Question: I have an ImageView with a photo user selected from Gallery. It's on the bottom of the container and above it I have an EditText. Now, what I want to do is to fade the top edge to transparent (or white, doesn't matter, will look the same). Here's a preview:

I achieved the result by placing another ImageView with a white-to-transparent gradient above the selected image but, well, it doesn't look good. Is there any way to fade the image from XML or Java?
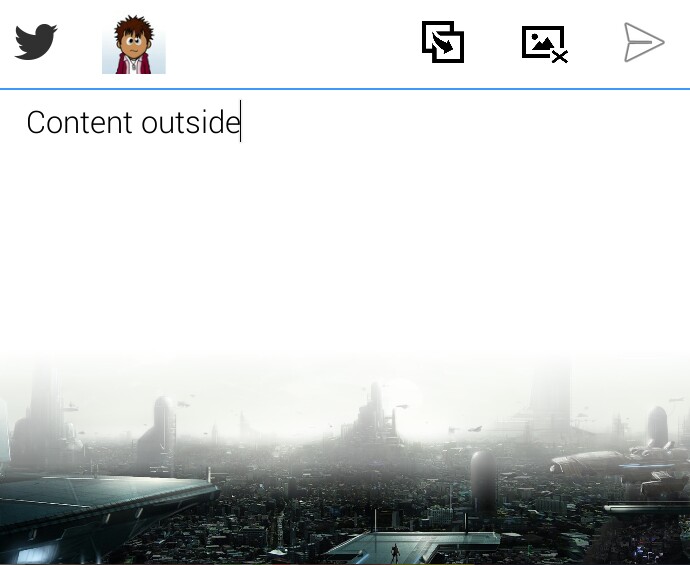
Answer: You are looking some thing like bitmap reflection effect.It can be done using canvas,paint and shader.. I have got great tutorial for that.Check the link below
<URL>